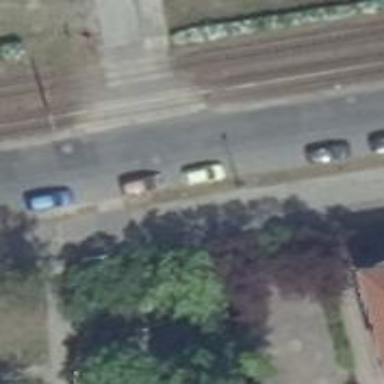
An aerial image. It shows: Tertiary road with asphalt surface and parallel parking on the left.